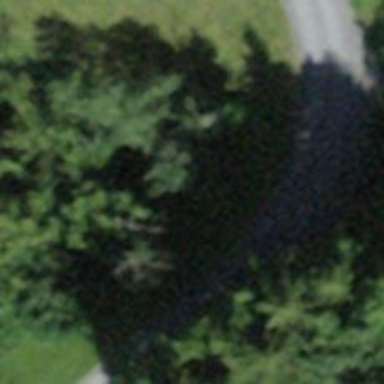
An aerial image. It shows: Culvert tunnel.